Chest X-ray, AP view. Patient: 68 years old, sex M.
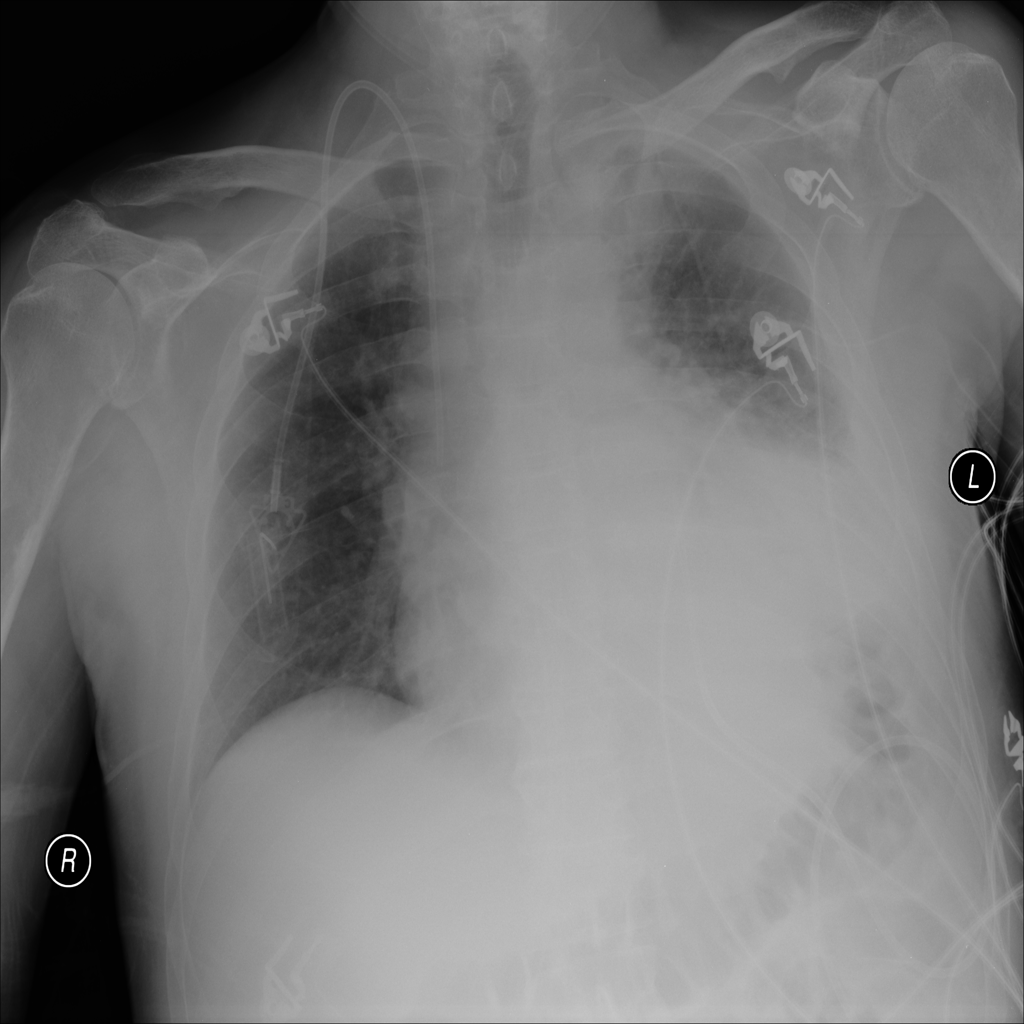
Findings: Consolidation